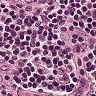
Metastatic tissue present: no